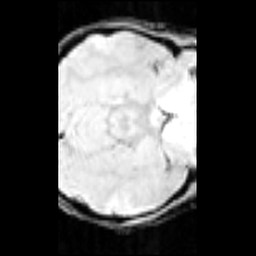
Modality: inplaneT1
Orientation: axial
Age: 23
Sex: female